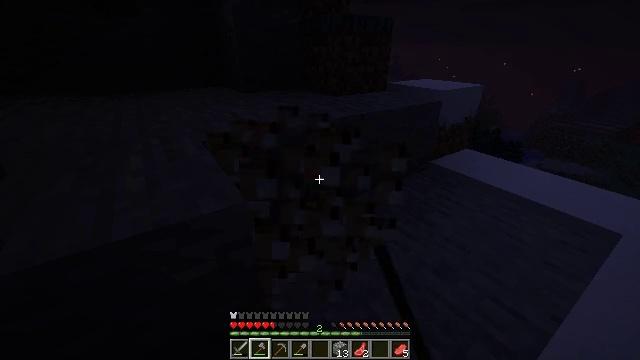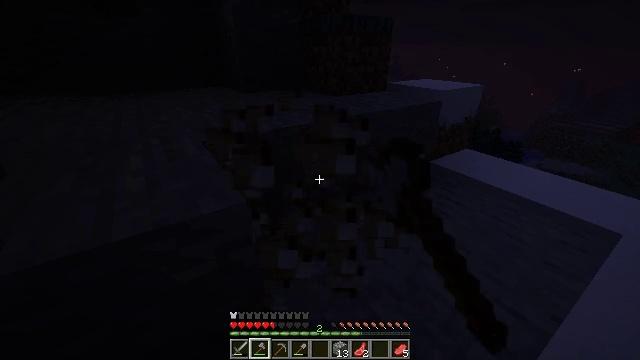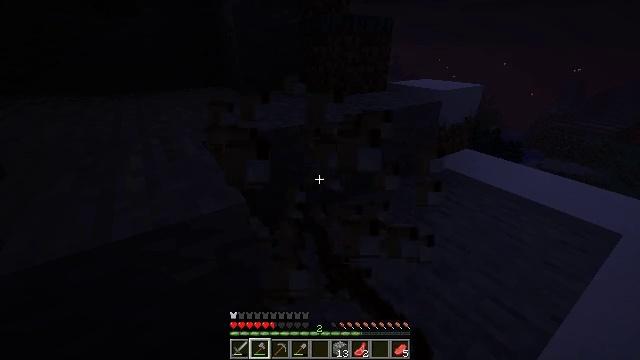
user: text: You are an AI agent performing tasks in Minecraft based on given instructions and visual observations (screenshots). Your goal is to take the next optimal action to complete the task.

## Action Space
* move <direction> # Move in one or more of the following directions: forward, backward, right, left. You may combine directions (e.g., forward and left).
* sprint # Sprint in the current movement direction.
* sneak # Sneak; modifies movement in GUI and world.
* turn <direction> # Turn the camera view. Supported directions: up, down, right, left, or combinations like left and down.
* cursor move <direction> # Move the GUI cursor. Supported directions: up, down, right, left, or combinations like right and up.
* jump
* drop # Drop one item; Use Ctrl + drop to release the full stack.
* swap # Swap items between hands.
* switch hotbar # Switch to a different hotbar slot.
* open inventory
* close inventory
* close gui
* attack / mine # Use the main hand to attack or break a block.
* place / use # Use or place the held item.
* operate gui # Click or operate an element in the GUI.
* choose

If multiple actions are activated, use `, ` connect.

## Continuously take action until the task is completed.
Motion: motion action
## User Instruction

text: Attack the crafting table to break it.
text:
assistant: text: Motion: attack / mine
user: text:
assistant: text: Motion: attack / mine
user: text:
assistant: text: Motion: attack / mine